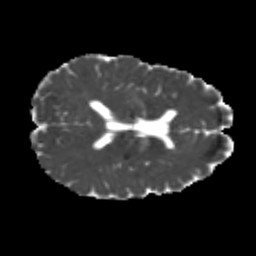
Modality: MD
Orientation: axial
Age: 25
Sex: male
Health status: healthy
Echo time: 0.074 s